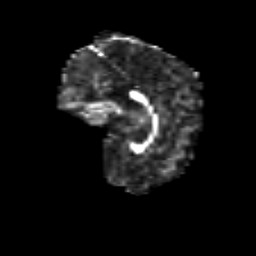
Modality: FA
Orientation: sagittal
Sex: female
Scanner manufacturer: siemens
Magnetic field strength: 3 T
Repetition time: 5 s
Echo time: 0.071 s